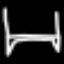
Label: bed